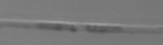
Label: Pseudo-nitzschia